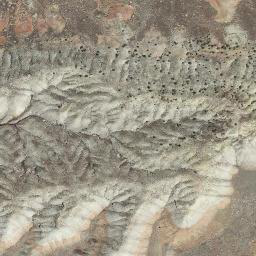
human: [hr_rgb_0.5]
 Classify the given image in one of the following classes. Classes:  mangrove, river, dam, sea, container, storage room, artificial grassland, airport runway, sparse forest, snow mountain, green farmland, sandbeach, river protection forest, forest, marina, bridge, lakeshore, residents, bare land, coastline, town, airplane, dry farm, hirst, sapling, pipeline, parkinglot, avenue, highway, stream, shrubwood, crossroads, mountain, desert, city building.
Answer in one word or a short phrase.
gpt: mountain